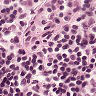
Metastatic tissue present: no